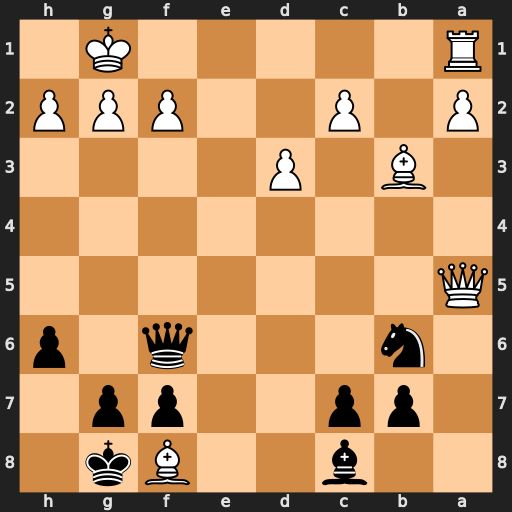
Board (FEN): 2b2Bk1/1pp2pp1/1n3q1p/Q7/8/1B1P4/P1P2PPP/R5K1
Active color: b
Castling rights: -
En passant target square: -
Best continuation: Qxa1+ Qe1 Qxe1#